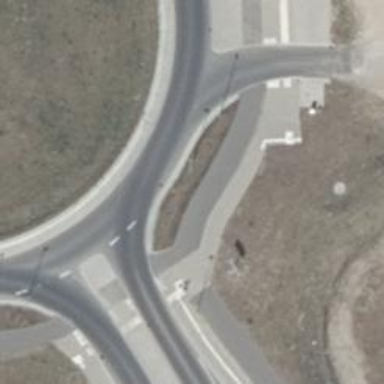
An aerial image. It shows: Asphalt sidewalk with asphalt cycleway.